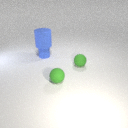
small blue rubber cylinder to the left of small green rubber sphere